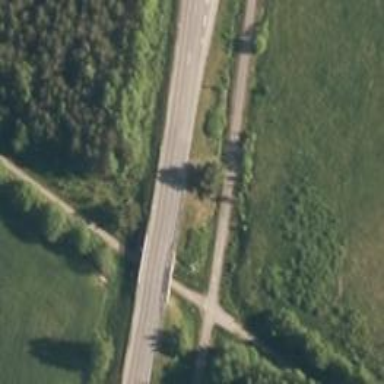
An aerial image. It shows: Asphalt road on secondary bridge.